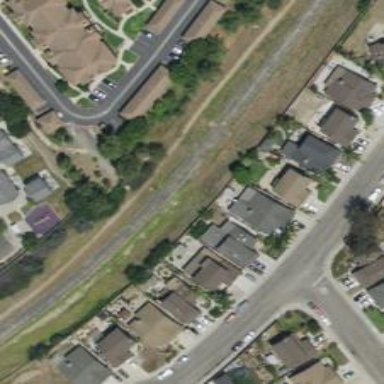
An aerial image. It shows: Preserved railway line with rails.